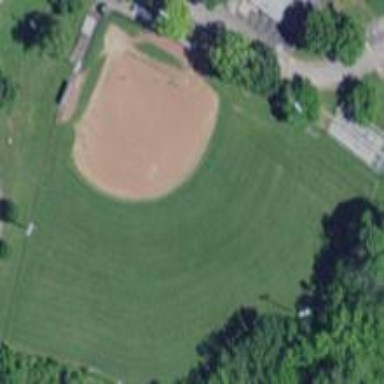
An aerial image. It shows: Baseball pitch for leisure land activities.